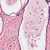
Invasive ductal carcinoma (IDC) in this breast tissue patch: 0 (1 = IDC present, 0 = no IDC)